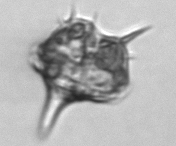
Label: Amylax